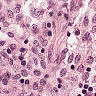
Metastatic tissue present: no